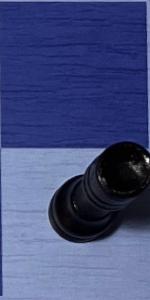
Label: Rook_Black